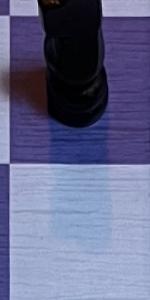
Label: Empty